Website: lowes
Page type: billing-address
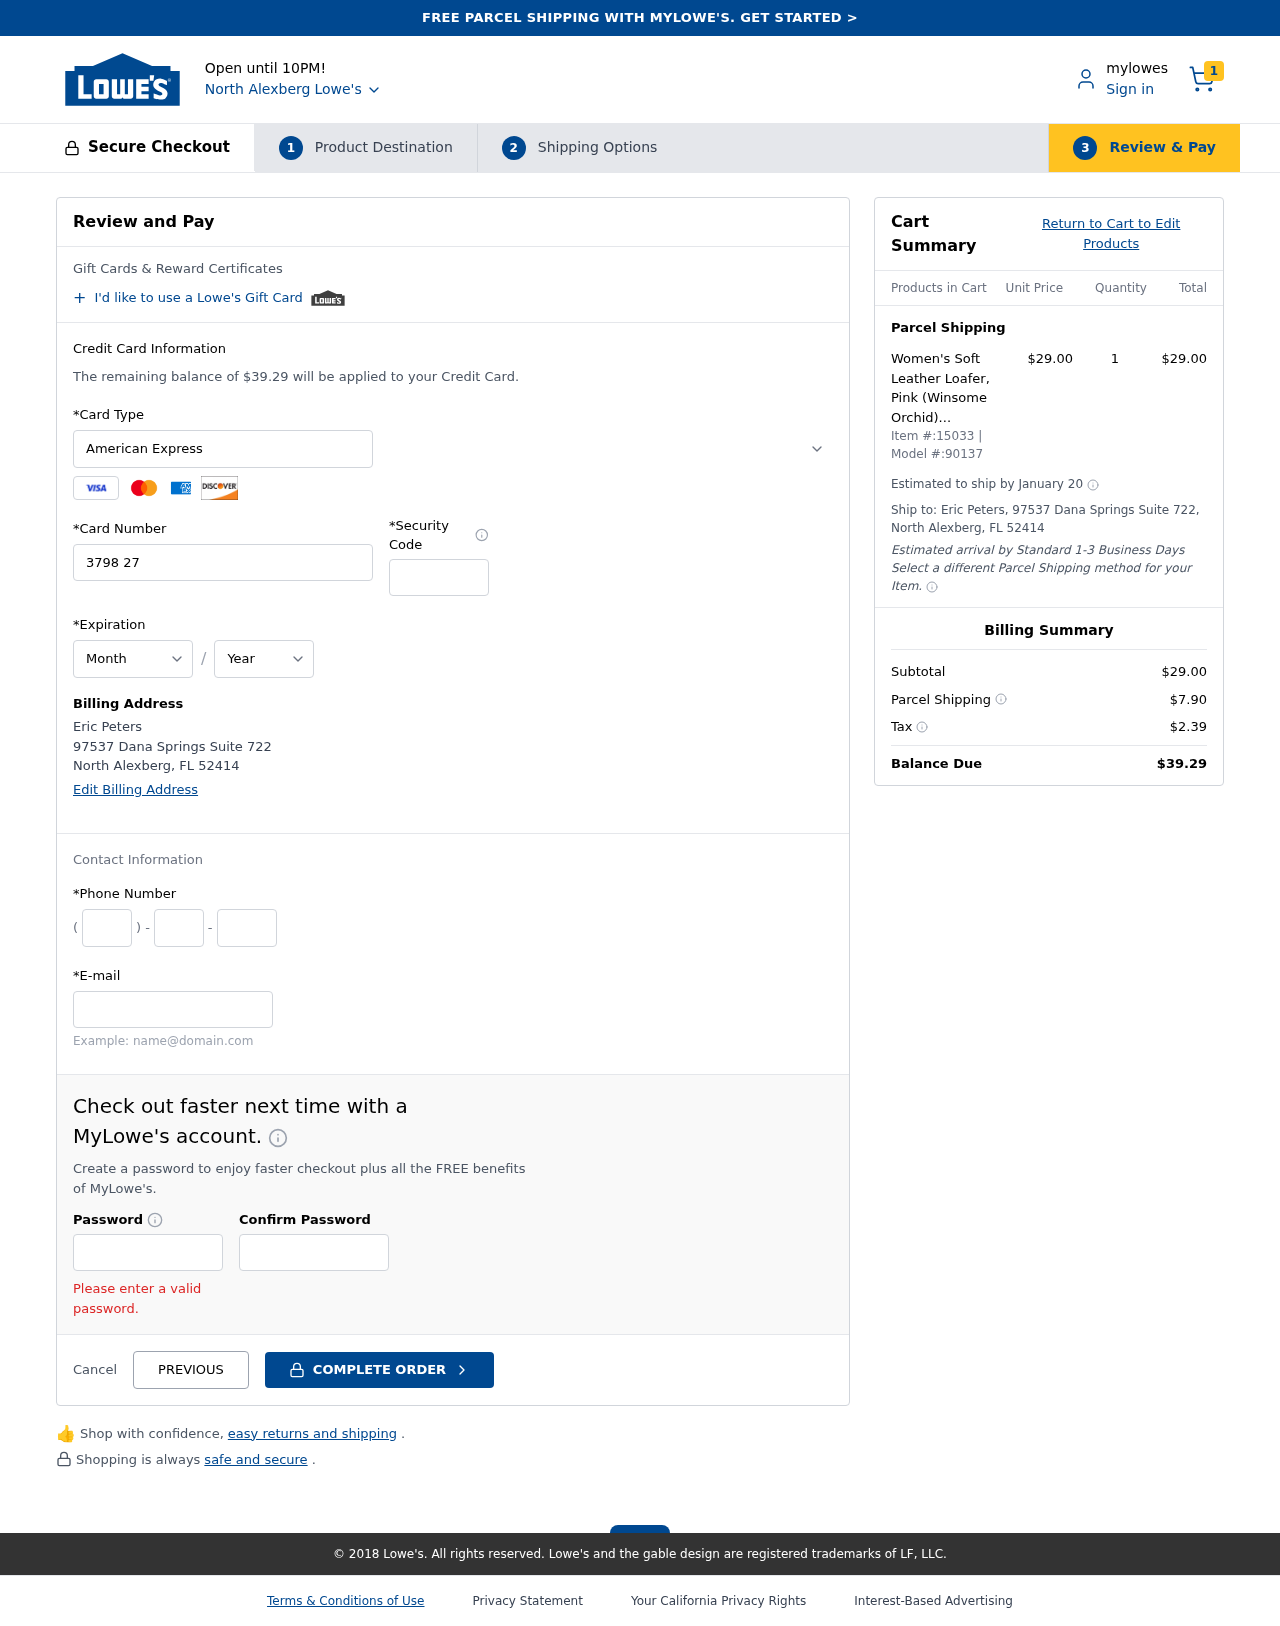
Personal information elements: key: PII_CARD_CVV
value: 2634
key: PII_CARD_EXPIRY_MONTH
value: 01
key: PII_CARD_EXPIRY_YEAR
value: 26
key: PII_CARD_NUMBER
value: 3798 2709 4278 800
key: PII_CARD_TYPE
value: American Express
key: PII_CITY
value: North Alexberg
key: PII_CITY_STATE_ZIP
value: North Alexberg, FL 52414
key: PII_EMAIL
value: eric_peters@hotmail.com
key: PII_FULLNAME
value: Eric Peters
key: PII_PHONE_AREA
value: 669
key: PII_PHONE_PREFIX
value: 470
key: PII_PHONE_SUFFIX
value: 7052
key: PII_STREET
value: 97537 Dana Springs Suite 722
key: PII_FULLNAME2
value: Eric Peters
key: PII_STATE_ABBR
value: FL
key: PII_POSTCODE
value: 52414
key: PII_POSTCODE_FULL
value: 52414
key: PII_CITY_STATE
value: North Alexberg, FL
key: PII_POSTCODE_NUMERIC
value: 52414
Product elements: key: PRODUCT1_NAME
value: Women's Soft Leather Loafer, Pink (Winsome Orchid), 8 UK
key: PRODUCT1_PRICE
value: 29
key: PRODUCT1_QUANTITY
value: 1
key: PRODUCT_ITEM_NUMBER
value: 15033
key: PRODUCT_MODEL_NUMBER
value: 90137
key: PRODUCT1_LINE_TOTAL
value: $29.00
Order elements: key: ORDER_NUM_ITEMS
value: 1
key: ORDER_TOTAL
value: $39.29
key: ORDER_SHIPPING_DATE
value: January 20
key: ORDER_SUBTOTAL
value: $29.00
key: ORDER_SHIPPING_COST
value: $7.90
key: ORDER_TAX
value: $2.39